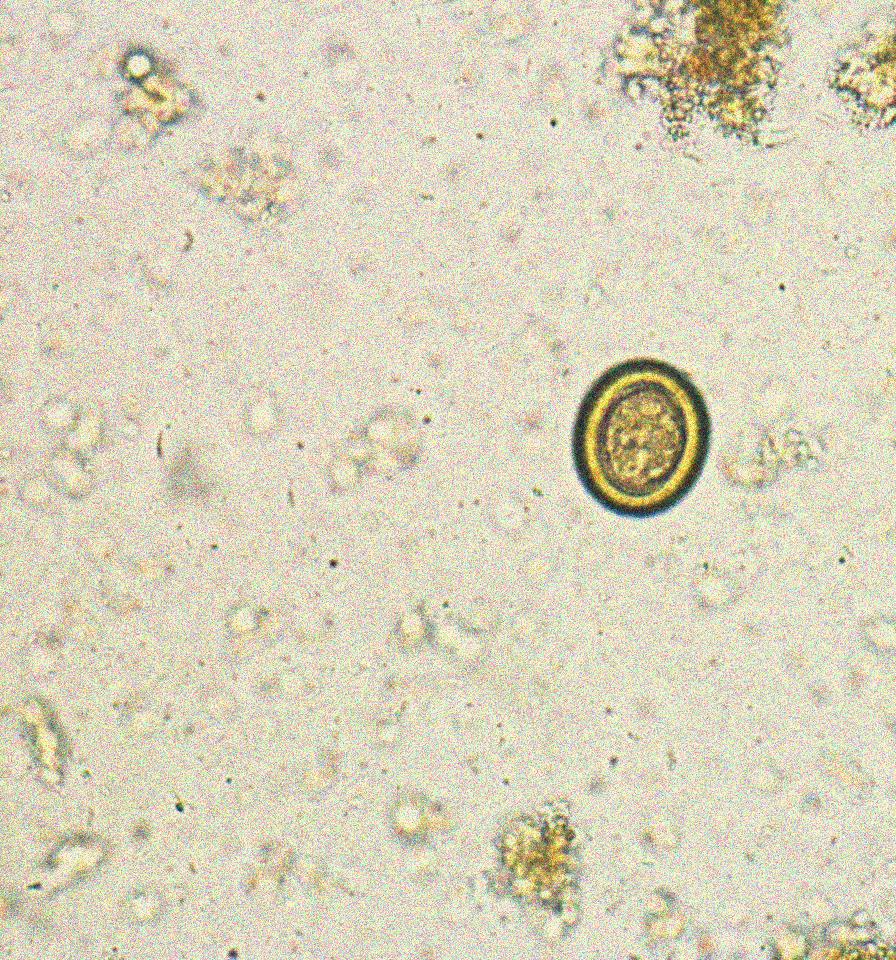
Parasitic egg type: Taenia spp. egg